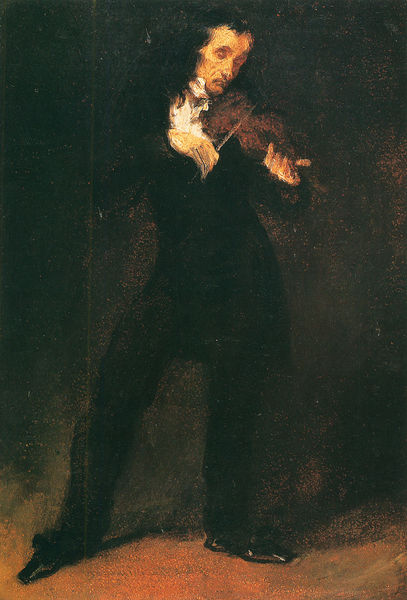
Titel: Niccoló Paganini (mit seiner Geige)
Künstler: Eugène Delacroix
Institution: Washington, The Philipps Collection
Schlagwörter: dunkel, mann, weiß, braun, finger, hell, licht, schwarz, anzug, hemd, hose, gesicht, mensch, hände, vorhang, haare, lange haare, stehend, bühne, musik, musiker, mähne, bogen, schuhe, modern, frack, musikinstrument, konzentriert, ölfarben, künstler, geige, geigenspieler, geiger, violine, violinist, smoking, paganini, weißes hemd, musikant, dunkelhaarig, langhaarig